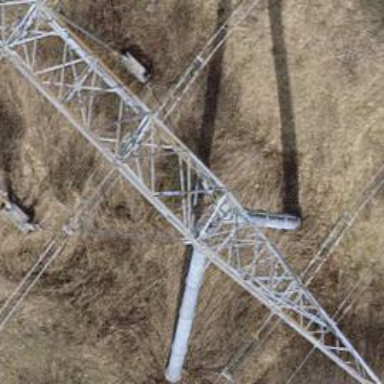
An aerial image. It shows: Three cables of power line.